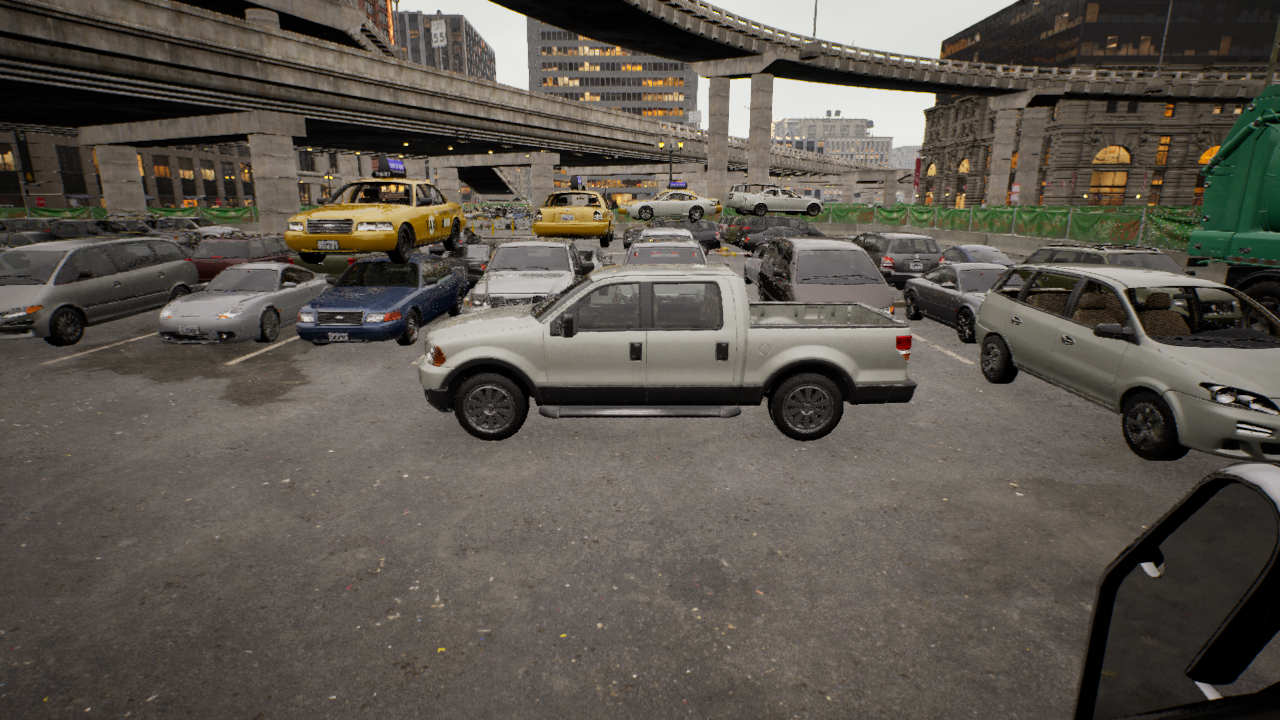
Venue: arterial
Lighting: golden hour
Vehicle rig: pickup